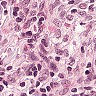
Metastatic tissue present: no